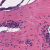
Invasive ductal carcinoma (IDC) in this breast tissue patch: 0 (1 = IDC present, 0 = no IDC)